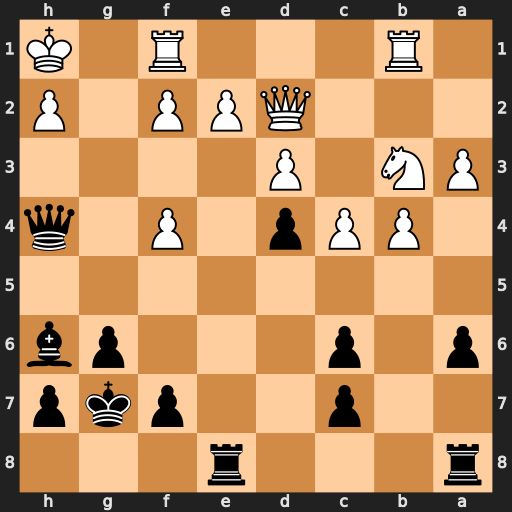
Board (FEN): r3r3/2p2pkp/p1p3pb/8/1PPp1P1q/PN1P4/3QPP1P/1R3R1K
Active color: b
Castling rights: -
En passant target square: -
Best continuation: Bxf4 Qxf4 Qxf4